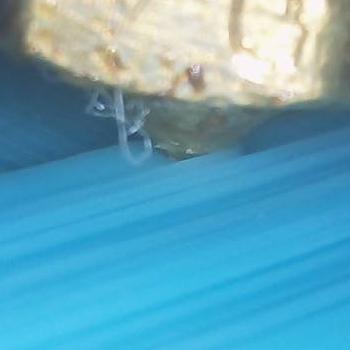
Flow rate: 300%